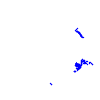
Particle: electron